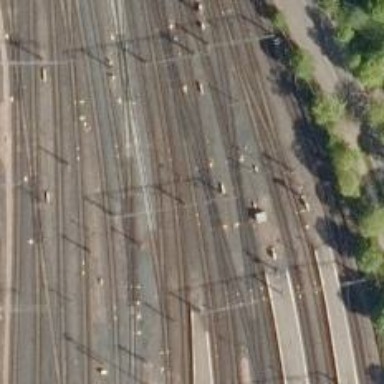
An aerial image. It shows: Continuous rail railway with electrified contact line.